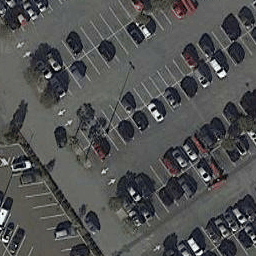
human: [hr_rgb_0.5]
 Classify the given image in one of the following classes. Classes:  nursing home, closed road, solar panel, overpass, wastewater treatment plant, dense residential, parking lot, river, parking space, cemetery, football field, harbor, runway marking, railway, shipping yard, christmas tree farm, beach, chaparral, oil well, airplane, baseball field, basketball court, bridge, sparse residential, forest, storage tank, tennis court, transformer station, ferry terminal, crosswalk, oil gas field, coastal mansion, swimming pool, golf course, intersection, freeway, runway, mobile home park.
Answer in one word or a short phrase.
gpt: parking lot